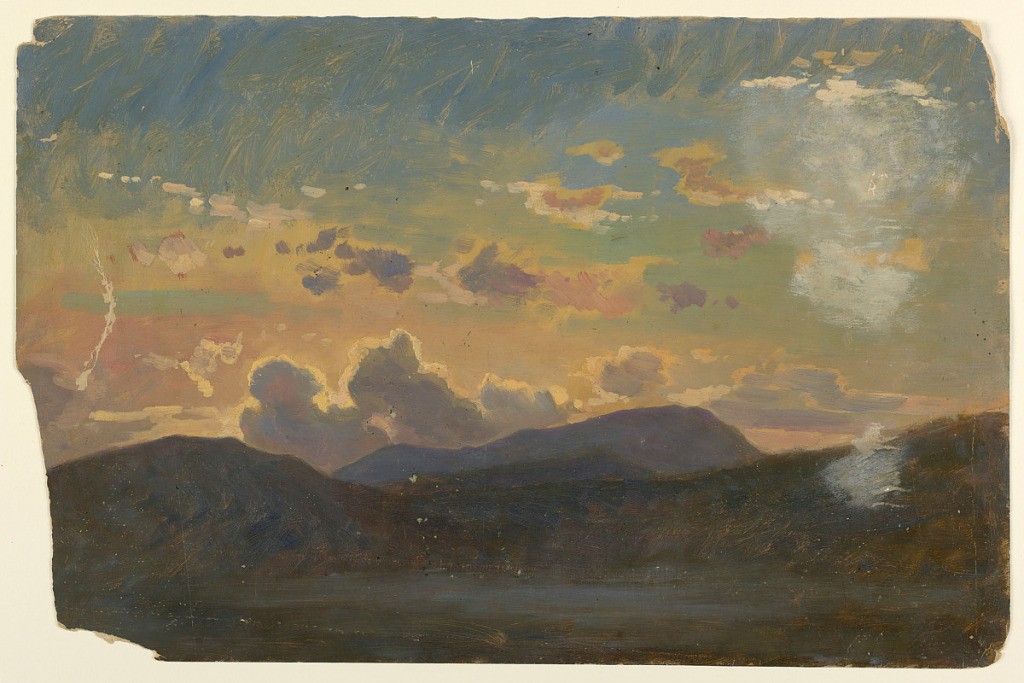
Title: Study of clouds
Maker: William Stanley Haseltine, American, 1835–1900
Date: ca. 1856
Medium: Brush and oil on paper
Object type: Drawing
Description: Sketch of clouds and mountains.